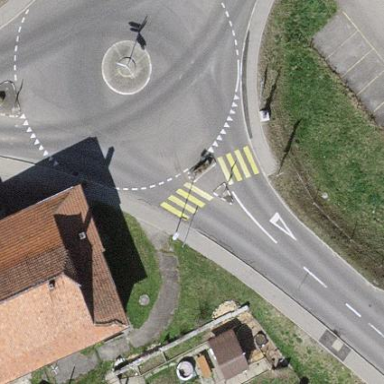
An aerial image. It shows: Tertiary road leading to roundabout.